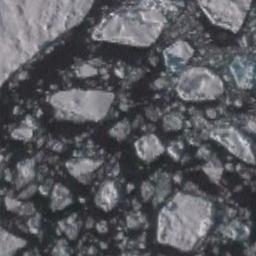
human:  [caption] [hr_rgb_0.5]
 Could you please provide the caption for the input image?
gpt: There is a big ice and many small ice on the dark green sea .

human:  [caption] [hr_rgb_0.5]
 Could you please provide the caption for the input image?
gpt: Countless ice cubes of all sizes are closely connected into a large piece floating on the deep blue sea surface, Covering the sea surface .

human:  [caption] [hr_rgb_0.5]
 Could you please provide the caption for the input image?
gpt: There are sea ice of different shapes and sizes .

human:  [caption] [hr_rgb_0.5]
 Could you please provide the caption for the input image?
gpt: A lot of sea ice of different sizes and thickness floats in the deep blue sea .

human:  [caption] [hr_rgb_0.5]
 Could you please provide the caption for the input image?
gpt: There are many pieces of sea ice .